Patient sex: M
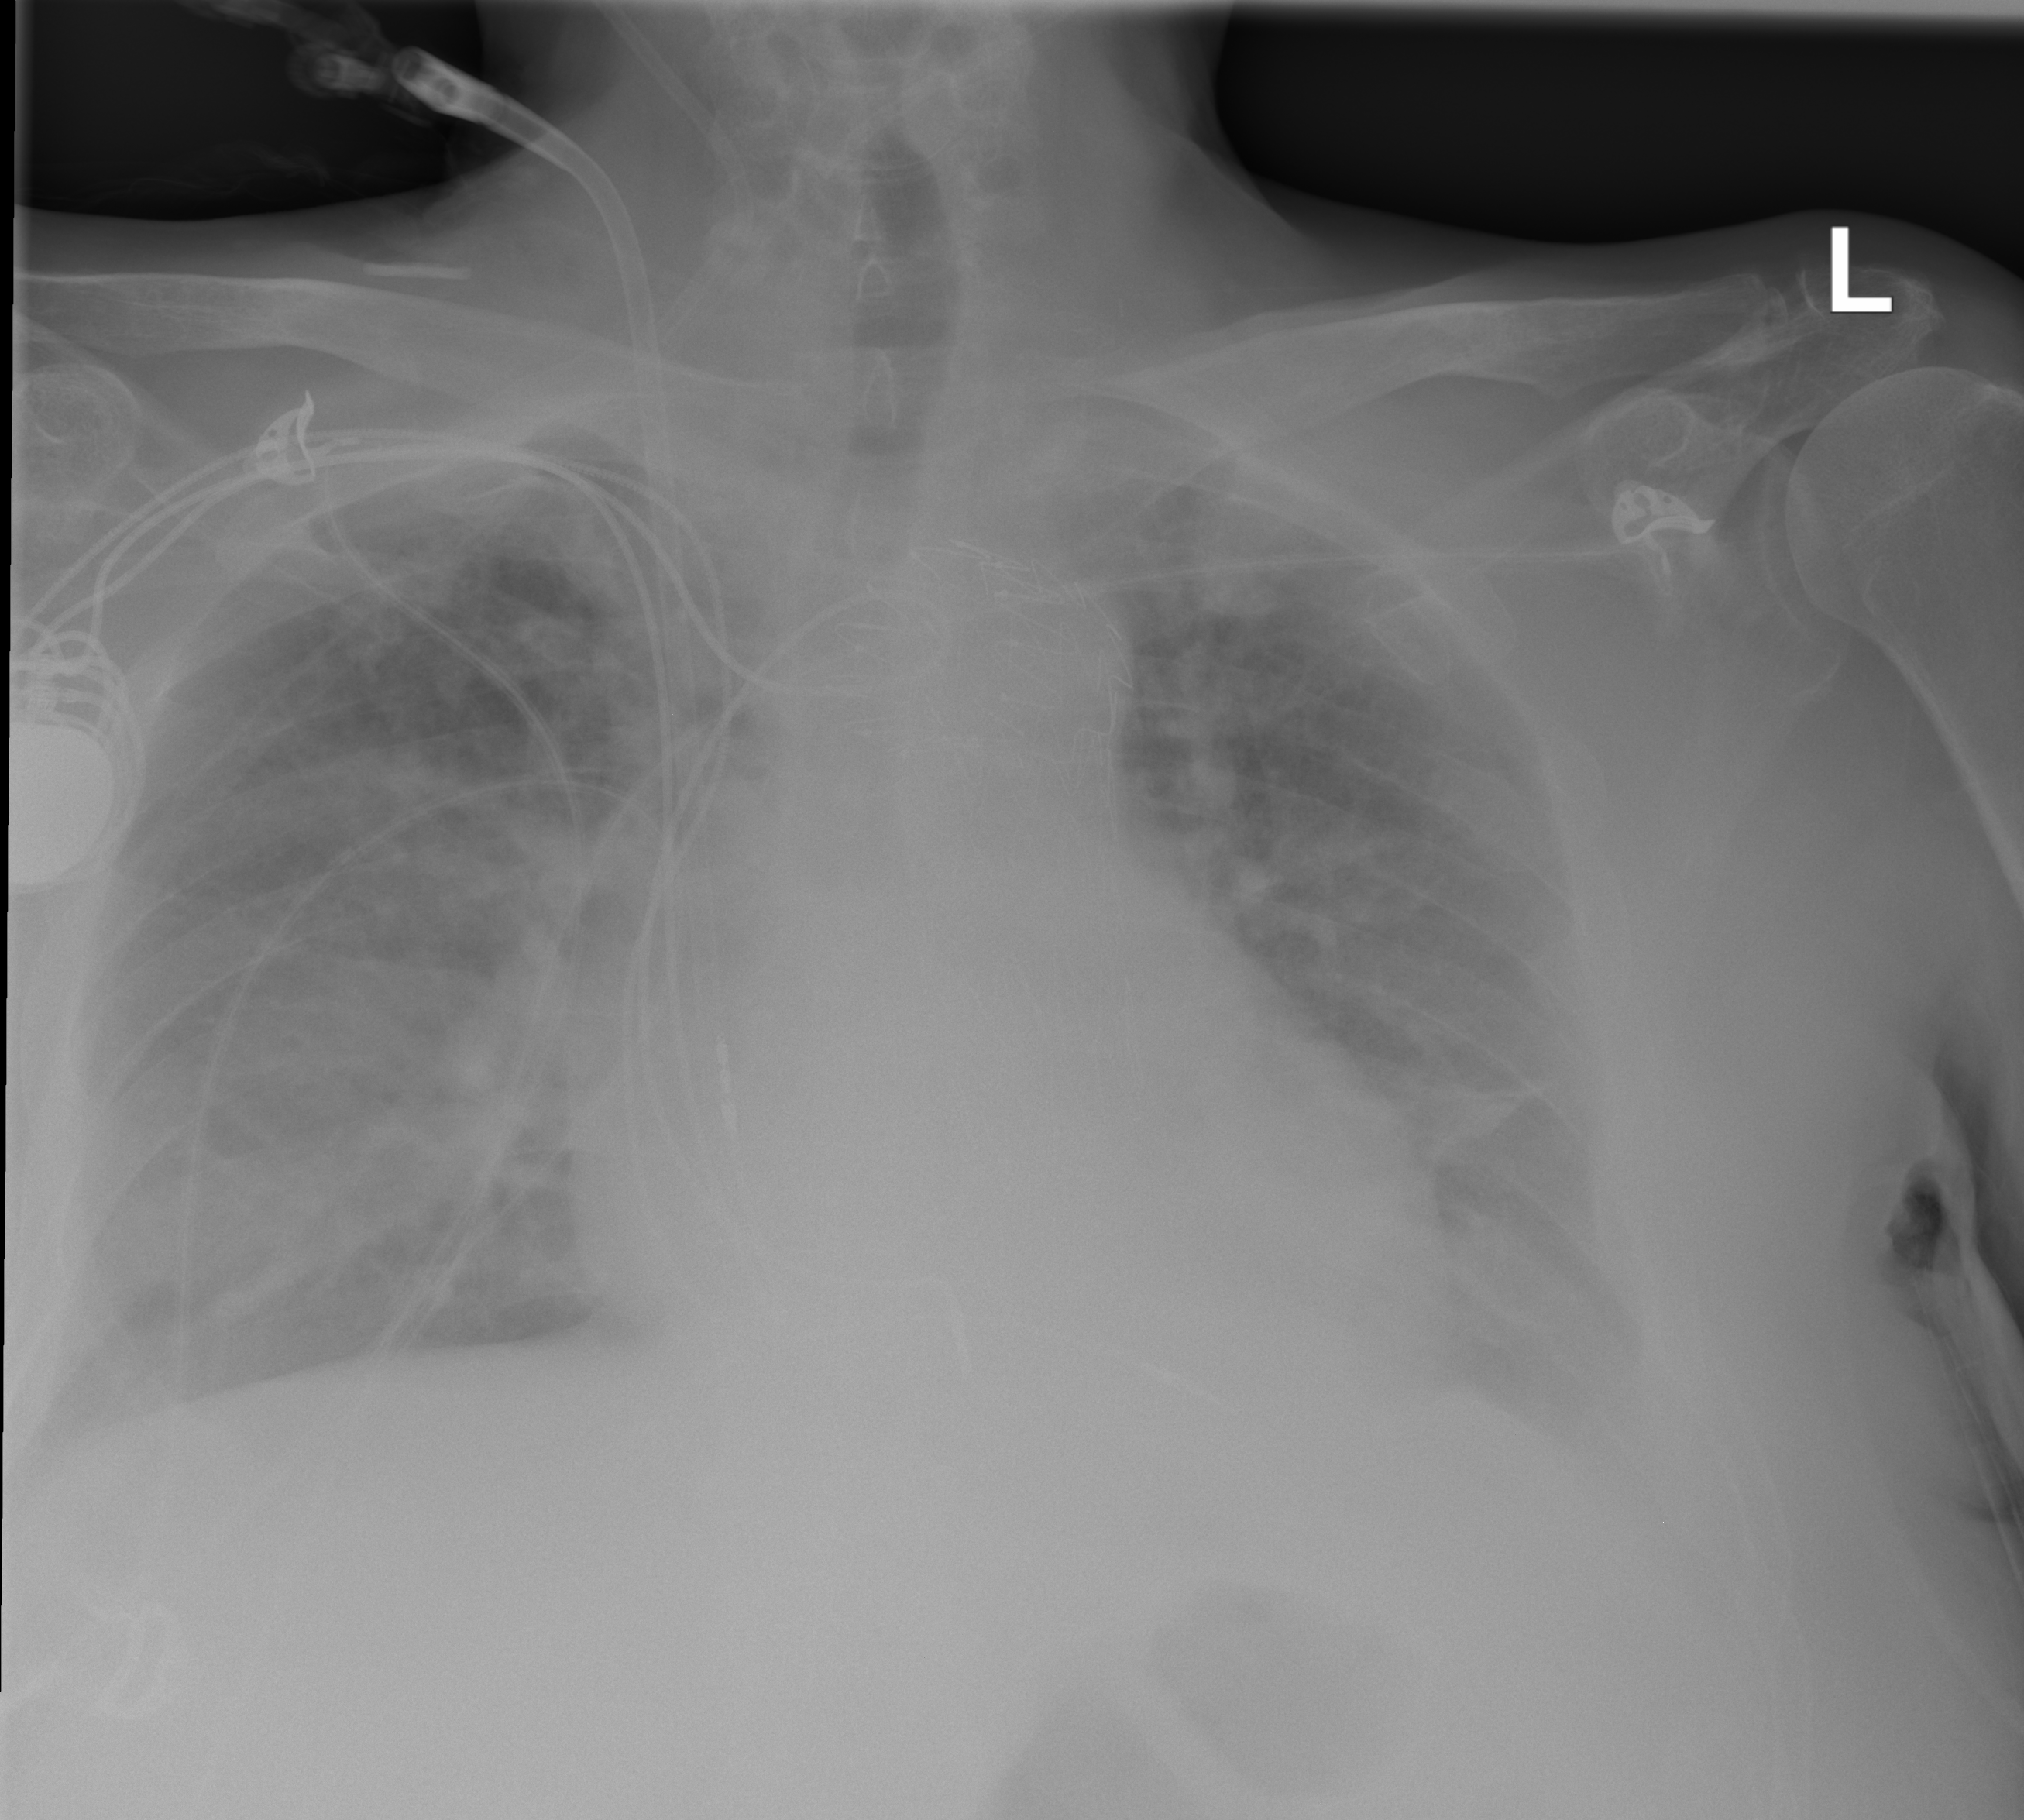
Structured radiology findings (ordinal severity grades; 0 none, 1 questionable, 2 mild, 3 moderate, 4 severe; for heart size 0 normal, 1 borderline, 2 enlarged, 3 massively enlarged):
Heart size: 1
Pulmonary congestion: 2
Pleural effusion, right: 2
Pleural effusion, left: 2
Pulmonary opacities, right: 0
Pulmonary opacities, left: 0
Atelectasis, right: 0
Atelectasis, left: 2